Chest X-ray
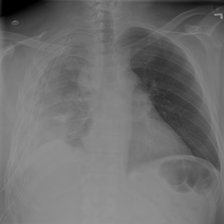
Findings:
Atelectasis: negative
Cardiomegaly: negative
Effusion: positive
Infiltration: positive
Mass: negative
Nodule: negative
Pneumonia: negative
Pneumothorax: negative
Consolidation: negative
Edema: negative
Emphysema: negative
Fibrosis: negative
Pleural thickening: negative
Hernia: negative